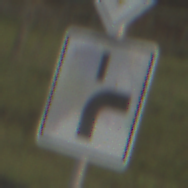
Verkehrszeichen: VerlaufVorfahrtsstrasse8
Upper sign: Vorfahrtsstrasse
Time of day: SunriseSunset
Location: Outdoor (Nature)
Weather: PartlyCloudy
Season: NotSpecified
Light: Natural